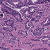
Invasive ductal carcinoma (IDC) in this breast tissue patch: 1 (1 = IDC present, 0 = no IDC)